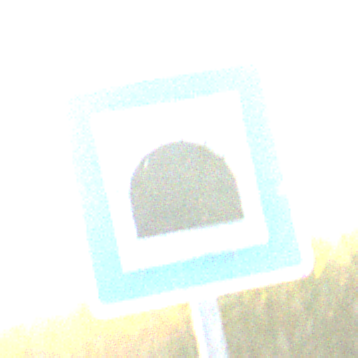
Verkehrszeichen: Tunnel
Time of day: SunriseSunset
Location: Outdoor (RoadRail)
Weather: Clear
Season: NotSpecified
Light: Natural